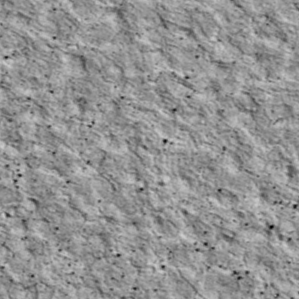
Label: non_frost